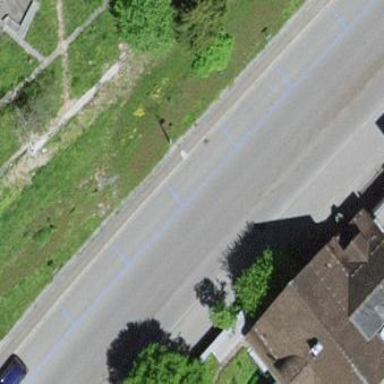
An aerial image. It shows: Asphalt parking lane.